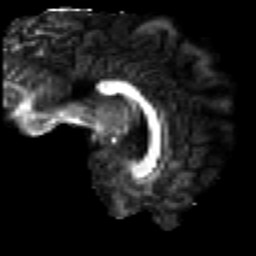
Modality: FA
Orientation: sagittal
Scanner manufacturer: ge
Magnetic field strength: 3 T
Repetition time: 7.98 s
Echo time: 0.0701 s